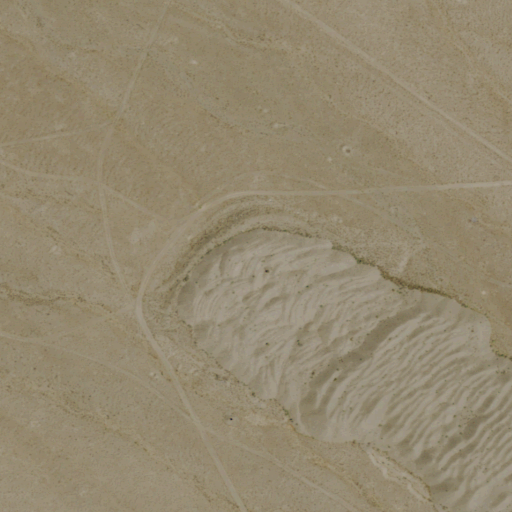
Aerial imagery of valley in Nevada named Manhattan Gulch containing shrub and barren land